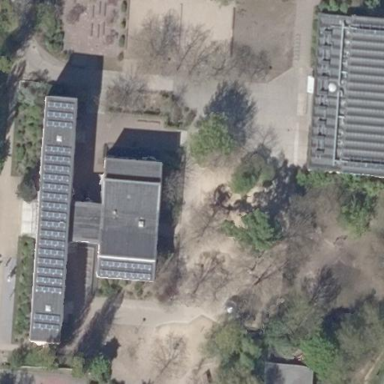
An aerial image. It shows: School.